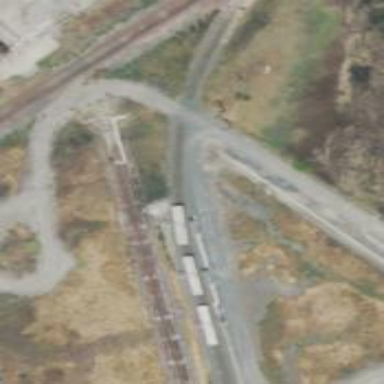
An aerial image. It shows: Rail spur service.